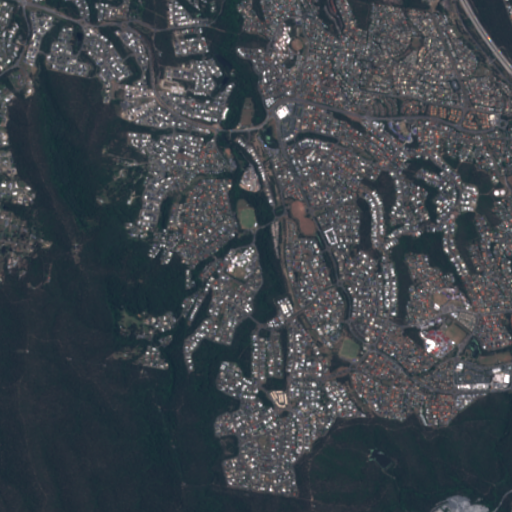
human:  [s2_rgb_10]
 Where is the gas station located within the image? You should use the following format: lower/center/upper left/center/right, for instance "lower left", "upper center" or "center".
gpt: The gas station is located in the upper right of the image.
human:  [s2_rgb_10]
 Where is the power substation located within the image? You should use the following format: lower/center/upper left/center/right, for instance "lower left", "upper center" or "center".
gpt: The power substation is located in the lower center of the image.
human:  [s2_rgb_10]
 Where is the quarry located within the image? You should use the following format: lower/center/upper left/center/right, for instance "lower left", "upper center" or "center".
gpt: The quarry is located in the lower right of the image.
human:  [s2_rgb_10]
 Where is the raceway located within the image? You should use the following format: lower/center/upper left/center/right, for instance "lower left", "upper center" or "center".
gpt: The raceway is located in the upper center of the image.
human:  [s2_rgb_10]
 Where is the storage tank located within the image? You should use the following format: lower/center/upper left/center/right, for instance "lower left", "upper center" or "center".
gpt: The storage tank is located in the upper right of the image.
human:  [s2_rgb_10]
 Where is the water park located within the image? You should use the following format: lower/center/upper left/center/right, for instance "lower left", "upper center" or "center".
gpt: The water park is located in the upper right of the image.
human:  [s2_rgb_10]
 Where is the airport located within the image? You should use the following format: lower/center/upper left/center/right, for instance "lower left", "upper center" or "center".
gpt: There is no airport in the image.